七年级 · 画法几何学
如图 1, $\angle D E F=20^{\circ}$, 将长方形纸片 $A B C D$ 沿直线 $E F$ 折叠成图 2, 再沿折痕为 $B F$ 折叠成图 3 ,

图1

图2

图3

则图 3 中 $\angle C F E$ 的度数为 $(\quad)$
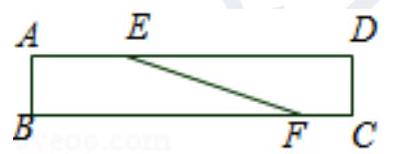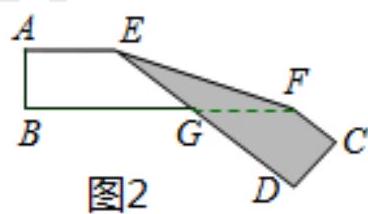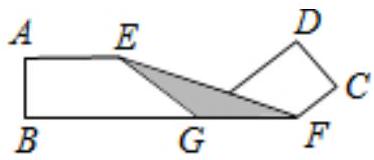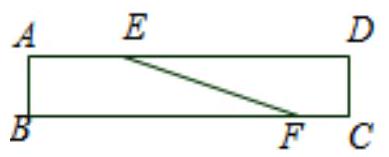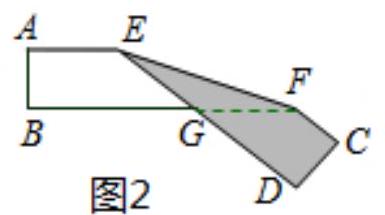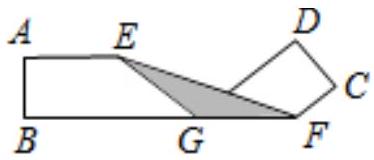
A. $100^{\circ}$
B. $120^{\circ}$
C. $140^{\circ}$
D. $160^{\circ}$
答案: B
解析: 解: $\because$ 矩形对边 $A D \| B C$,

图1

图2

图3

$\therefore C F \| D E$,

$\therefore$ 图 1 中, $\angle C F E=180^{\circ}-\angle D E F=180^{\circ}-20^{\circ}=160^{\circ}$,

$\because$ 矩形对边 $A D \| B C$,

$\therefore \angle B F E=\angle D E F=20^{\circ}$,

$\therefore$ 图 2 中, $\angle B F C=160^{\circ}-20^{\circ}=140^{\circ}$,

由翻折的性质得, 图 3 中 $\angle C F E+\angle B F E=\angle B F C$,

$\therefore$ 图 3 中, $\angle C F E+20^{\circ}=140^{\circ}$,

$\therefore$ 图 3 中, $\angle C F E=120^{\circ}$,

故选: $B$.

本题考查了平行线的性质, 翻折变换的性质, 熟记各性质并准确识图, 理清翻折前后重叠的角是解题的关键.